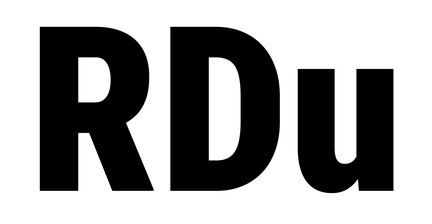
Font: Roboto_Condensed_Black